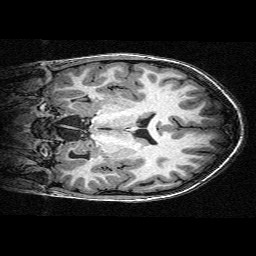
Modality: T1w
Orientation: coronal
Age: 10
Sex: male
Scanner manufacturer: siemens
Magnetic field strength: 3 T
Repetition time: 2.3 s
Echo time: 0.00336 s